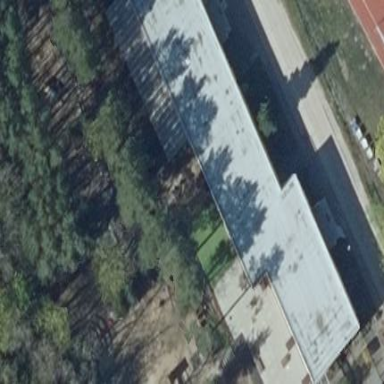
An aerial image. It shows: Kindergarten building.